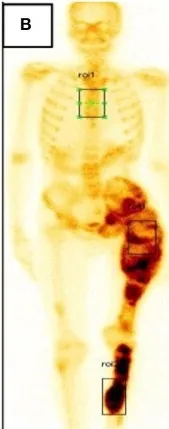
Slightly reduced tracer uptake at the left femur when followed up at 6 months.
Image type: radiology (scintigraphy)